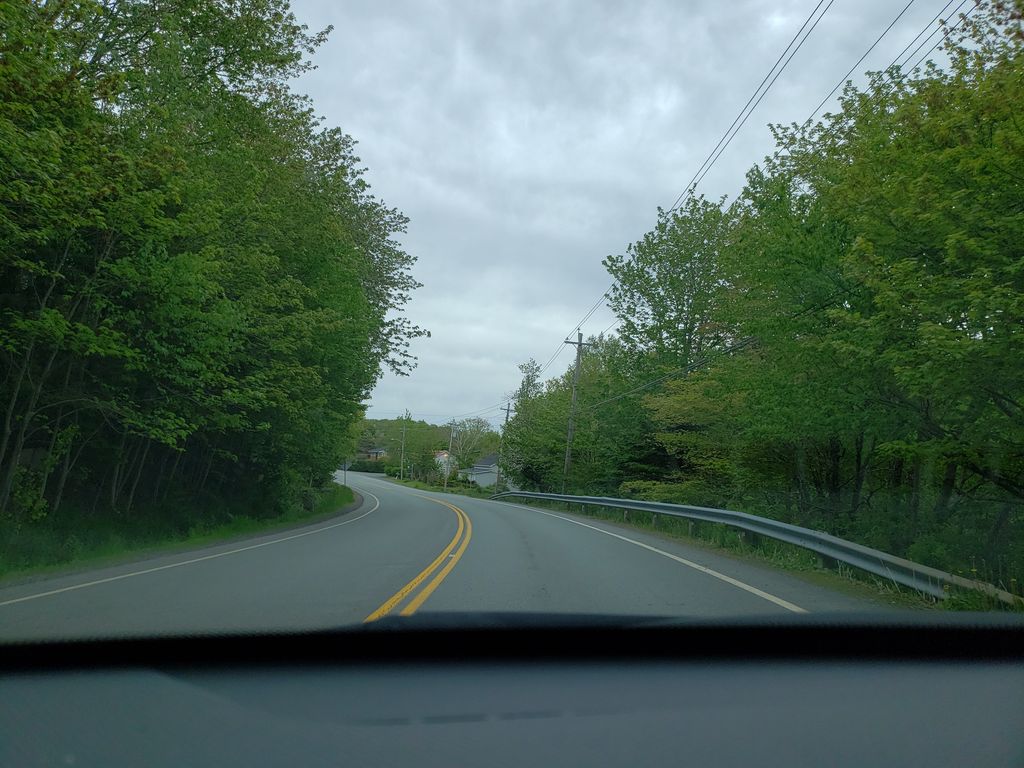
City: halifax